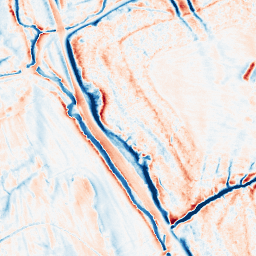
Category: classical
Decomposition family: gaussian_anisotropic
Decomposition parameters: sigma_x: 5
sigma_y: 2
Upsampling method: quadratic
Upsampling parameters: scale: 2
Upsampling scale: 2